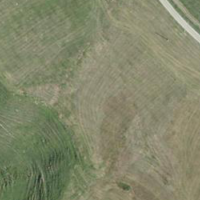
EUNIS habitat code: 26
Species observed at this site:
Circus pygargus